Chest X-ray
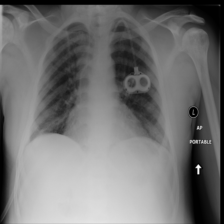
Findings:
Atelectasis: negative
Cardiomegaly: negative
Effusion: negative
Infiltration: negative
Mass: negative
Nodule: negative
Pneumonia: negative
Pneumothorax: negative
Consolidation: negative
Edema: negative
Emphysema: negative
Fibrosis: negative
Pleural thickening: negative
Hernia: negative